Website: walmart
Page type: delivery-shipping
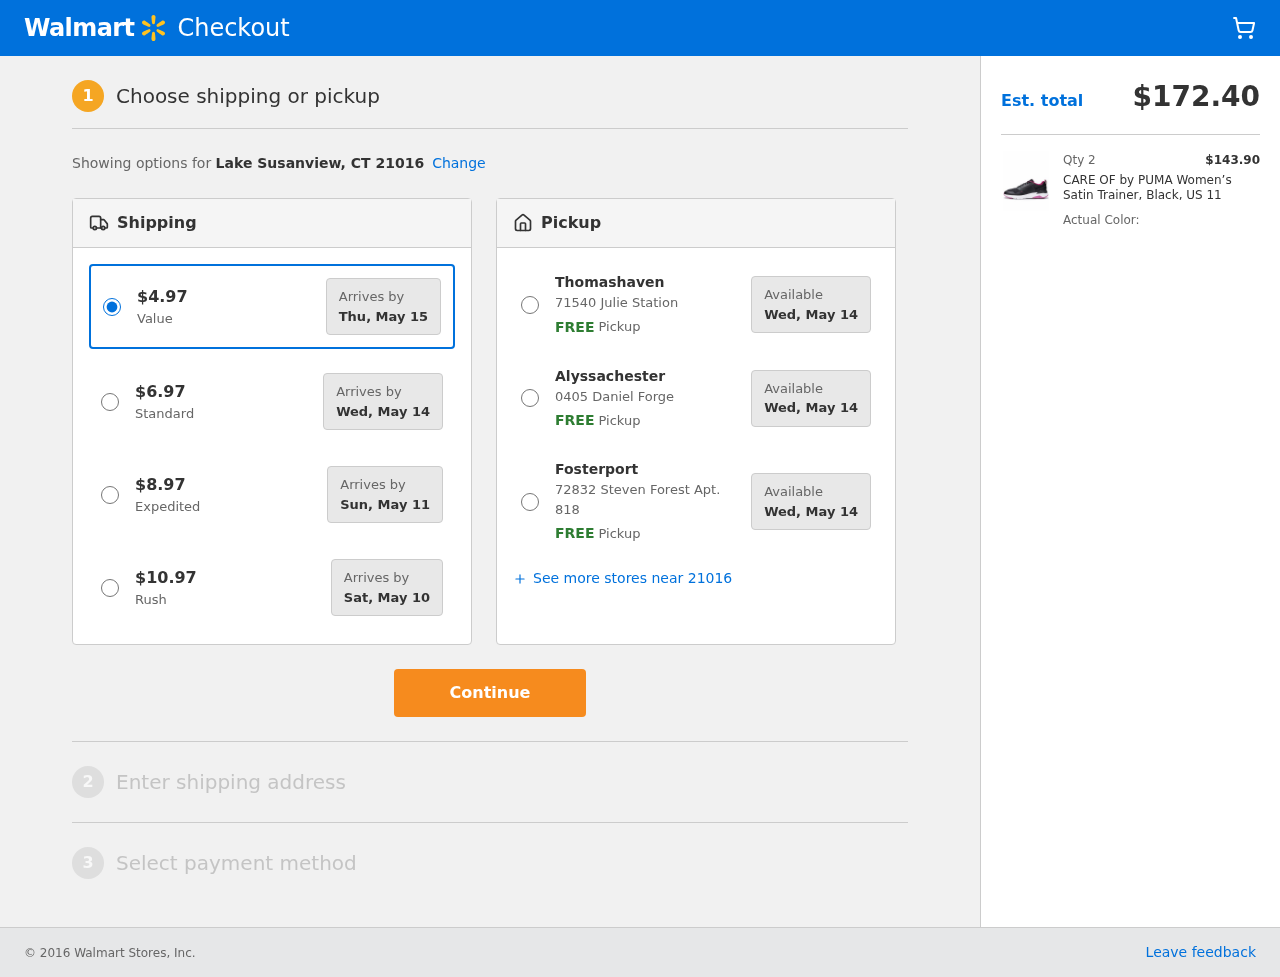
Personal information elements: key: PII_CITY_STATE_ZIP
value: Lake Susanview, CT 21016
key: PII_LOCATION1_CITY
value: Thomashaven
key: PII_LOCATION1_STREET
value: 71540 Julie Station
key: PII_LOCATION2_CITY
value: Alyssachester
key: PII_LOCATION2_STREET
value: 0405 Daniel Forge
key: PII_LOCATION3_CITY
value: Fosterport
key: PII_LOCATION3_STREET
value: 72832 Steven Forest Apt. 818
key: PII_POSTCODE
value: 21016
Product elements: key: PRODUCT1_NAME
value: CARE OF by PUMA Women’s Satin Trainer, Black, US 11
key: PRODUCT1_PRICE
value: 71.95
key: PRODUCT1_QUANTITY
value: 2
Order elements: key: ORDER_SHIPPING_COST
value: $4.97
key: ORDER_SHIPPING_COST
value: $6.97
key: ORDER_SHIPPING_COST
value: $8.97
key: ORDER_SHIPPING_COST
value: $10.97
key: ORDER_DELIVERY_DATE
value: Sat, May 10
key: ORDER_DELIVERY_DATE
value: Thu, May 15
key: ORDER_DELIVERY_DATE
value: Sun, May 11
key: ORDER_DELIVERY_DATE
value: Wed, May 14
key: ORDER_TOTAL
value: $172.40